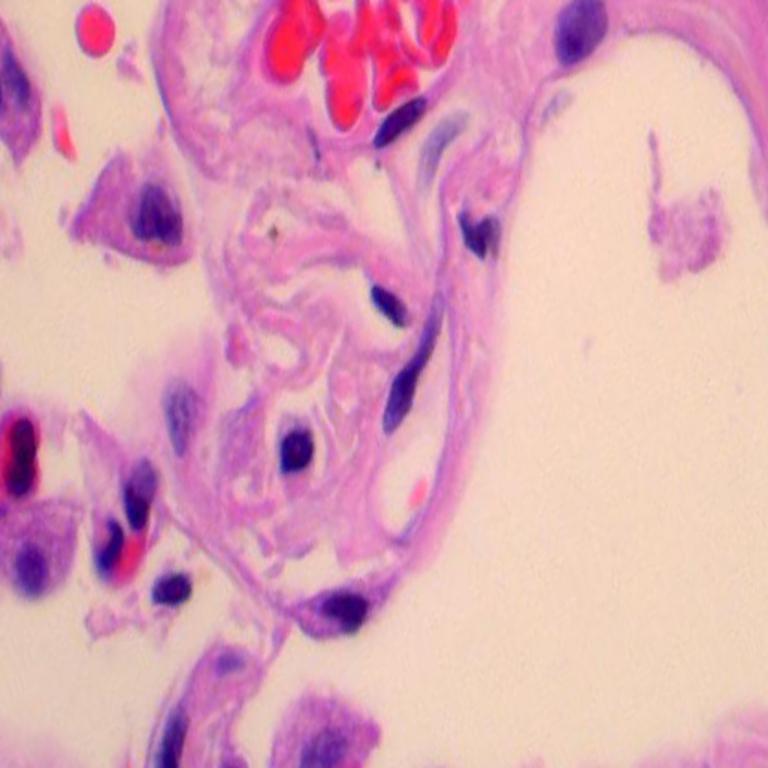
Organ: lung
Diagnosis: benign